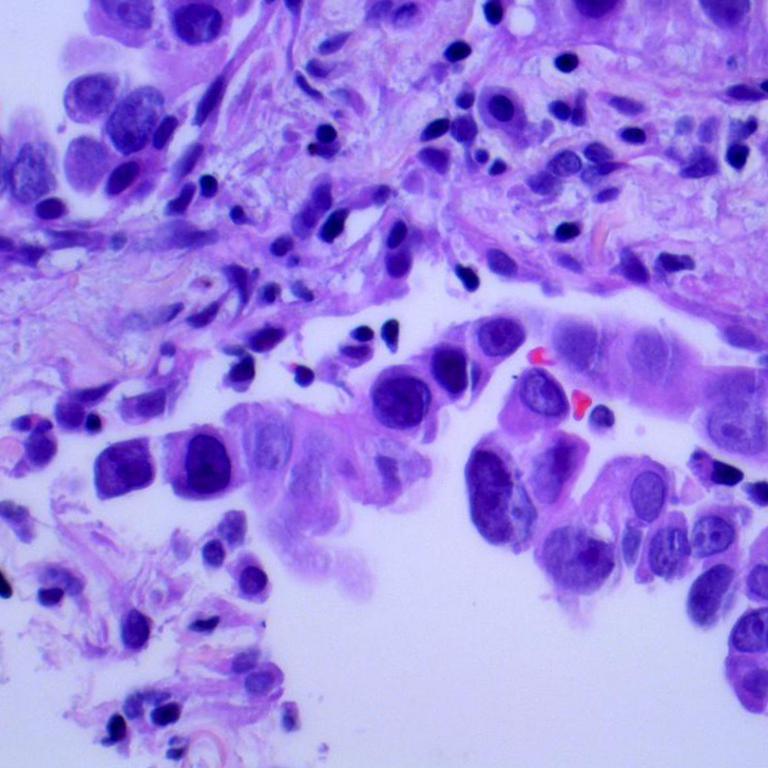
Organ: lung
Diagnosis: adenocarcinomas